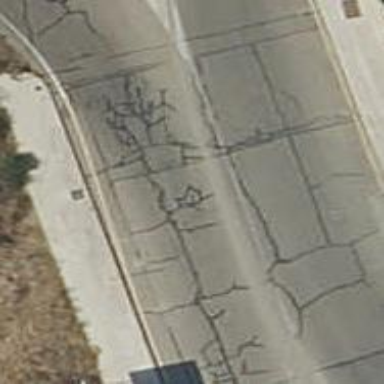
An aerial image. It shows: Trunk link highway.